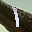
Label: 1